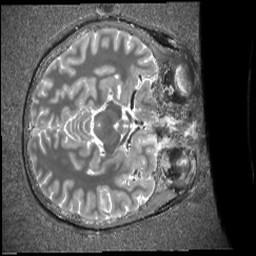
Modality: T1map
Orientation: axial
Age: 20
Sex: female
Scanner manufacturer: siemens
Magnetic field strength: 6.98 T
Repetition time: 6 s
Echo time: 0.00283 s